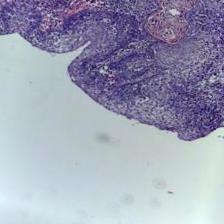
Diagnosis: OSCC